Interaction volume radius: 5 \u00c5
Interaction volume height: 25 \u00c5
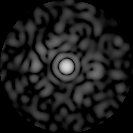
Disorder parameter: 0.8201